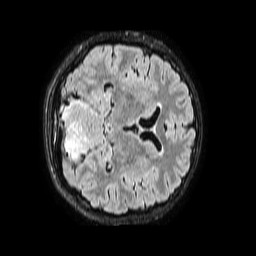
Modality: FLAIR
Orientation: axial
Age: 16
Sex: male
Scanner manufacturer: philips
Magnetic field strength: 1.5 T
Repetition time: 4.8 s
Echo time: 0.3 s